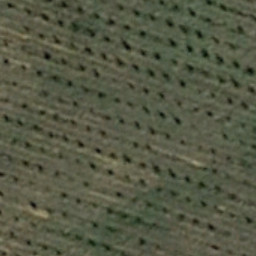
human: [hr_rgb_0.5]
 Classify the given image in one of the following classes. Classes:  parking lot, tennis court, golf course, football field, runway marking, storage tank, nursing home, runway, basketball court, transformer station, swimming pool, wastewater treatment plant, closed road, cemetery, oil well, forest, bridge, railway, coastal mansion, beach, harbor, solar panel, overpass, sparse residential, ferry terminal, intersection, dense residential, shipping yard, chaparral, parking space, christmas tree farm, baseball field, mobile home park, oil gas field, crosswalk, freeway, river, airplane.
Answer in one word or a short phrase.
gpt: christmas tree farm